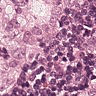
Metastatic tissue present: yes